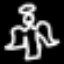
Label: angel